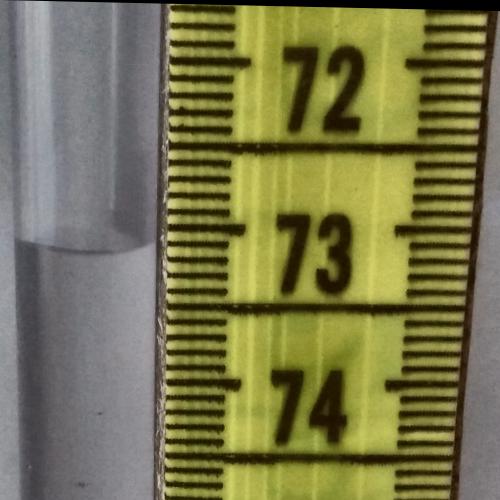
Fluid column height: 73.1 cm